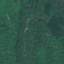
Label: Forest